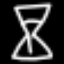
Label: hourglass